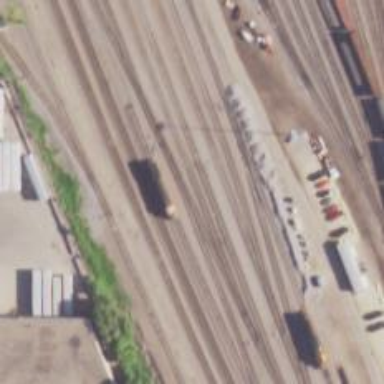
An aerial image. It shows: Railway yard used for servicing trains.